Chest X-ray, PA view. Patient: 35 years old, sex F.
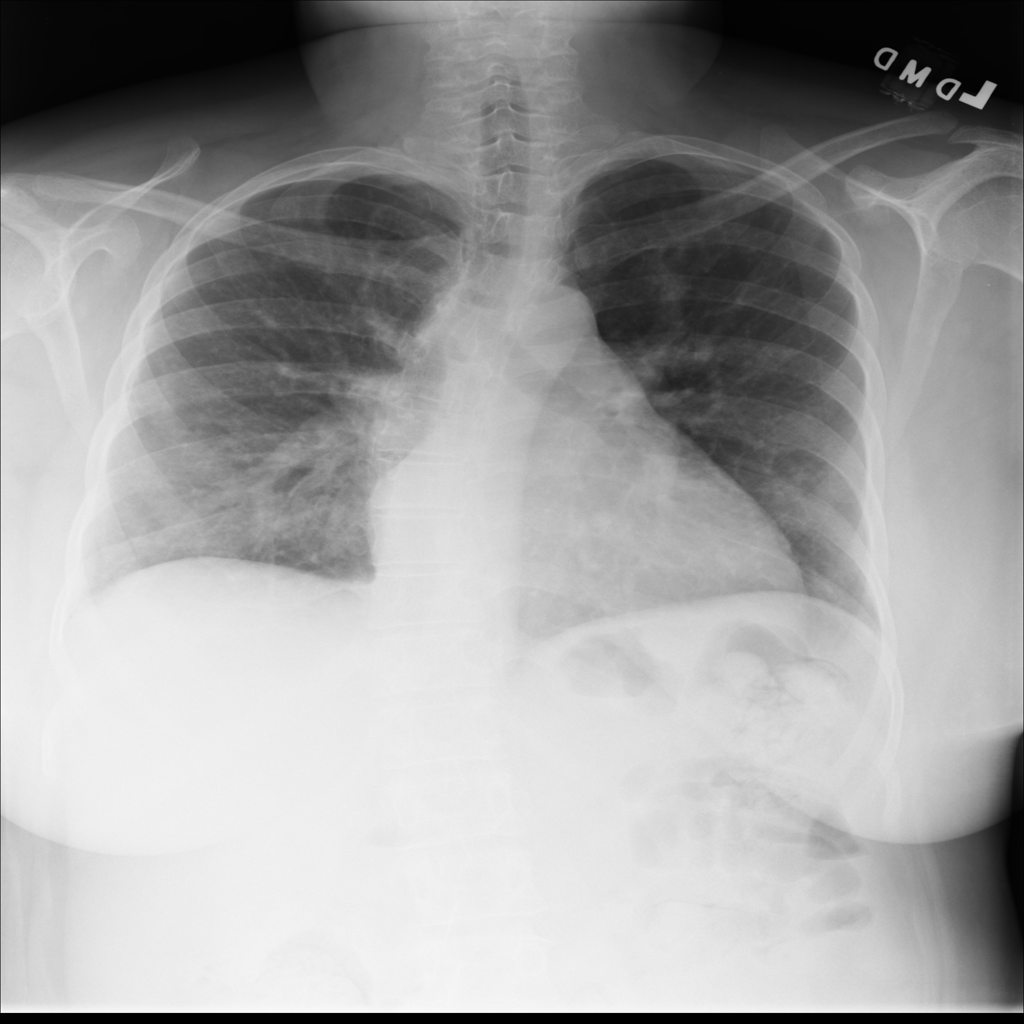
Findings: Cardiomegaly, Consolidation